高三 · 代数
(12 分) 设 $z=a+b \mathrm{i}(a, b \in \mathbf{R})$ ，问:

(1) $a, b$ 满足什么条件时, $\frac{z}{1+z}$ 是实数;

(2) $a, b$ 满足什么条件时, $\frac{z}{1+z^{2}}$ 是实数.
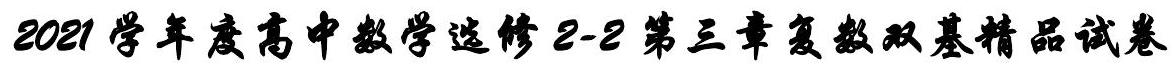
答案: (1) $b=0$ 且 $a
eq-1$ ；(2) $b=0$ 或 $a^{2}+b^{2}=1(a
eq 0)$.
解析: (1) $\frac{z}{1+z}=\frac{a+b \mathrm{i}}{a+1+b \mathrm{i}}=\frac{(a+b \mathrm{i})(a+1-b \mathrm{i})}{(a+1+b \mathrm{i})(a+1-b \mathrm{i})}$=\frac{a(a+1)-a b \mathrm{i}+a b \mathrm{i}+b \mathrm{i}-b^{2} \mathrm{i}^{2}}{(a+1)^{2}-b^{2} \mathrm{i}^{2}}=\frac{a^{2}+a+b^{2}+b \mathrm{i}}{(a+1)^{2}+b^{2}}$$=\frac{a^{2}+a+b^{2}}{(a+1)^{2}+b^{2}}+\frac{b i}{(a+1)^{2}+b^{2}}$.若 $\frac{z}{1+z}$ 是实数, 则 $\frac{b}{(a+1)^{2}+b^{2}}=0$ 且 $(a+1)^{2}+b^{2}
eq 0$, 解得 $b=0$ 且 $a
eq-1$,所以 $b=0$ 且 $a
eq-1$ 时, $\frac{z}{1+z}$ 是实数.(2) 若 $\frac{z}{1+z^{2}}$ 是实数, 则 $\frac{z}{1+z^{2}}=\overline{\left(\frac{z}{1+z^{2}}ight)}$, 即 $\frac{z}{1+z^{2}}=\frac{\bar{z}}{1+z^{2}}$,所以 $z+z \bar{z}^{2}=\bar{z}+z^{2} \bar{z}$, 即 $(z-\bar{z})(1-z \bar{z})=0$, 解得 $z=\bar{z}$ 或 $|z|=1$,所以 $a+b \mathrm{i}=a-b \mathrm{i}$, 或 $\sqrt{a^{2}+b^{2}}=1$, 解得 $b=0$ 或 $a^{2}+b^{2}=1(a
eq 0)$ ，所以 $b=0$ 或 $a^{2}+b^{2}=1(a
eq 0)$ 时, $\frac{z}{1+z^{2}}$ 是实数.